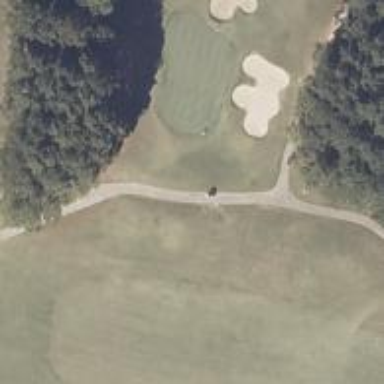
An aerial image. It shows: Path for golf carts.